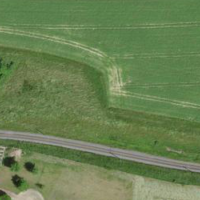
EUNIS habitat code: 52
Species observed at this site:
Impatiens parviflora